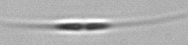
Label: Cylindrotheca